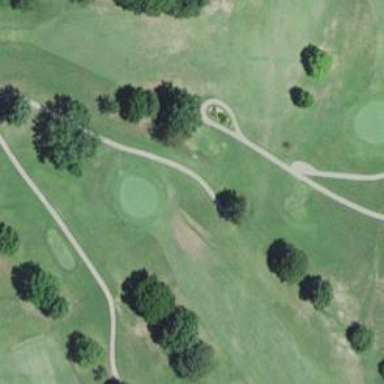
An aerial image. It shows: View of golf hole.